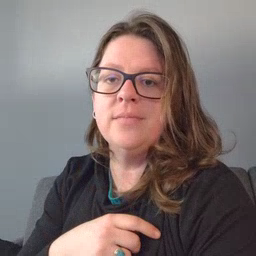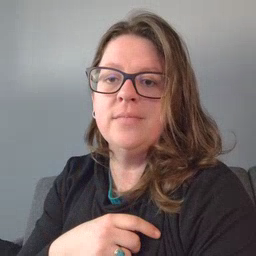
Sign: cheek